Field crop: tomato
Growth stage: 2
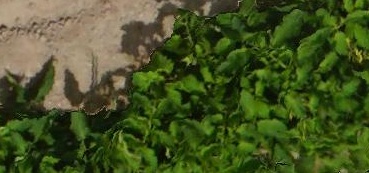
Species: tomato